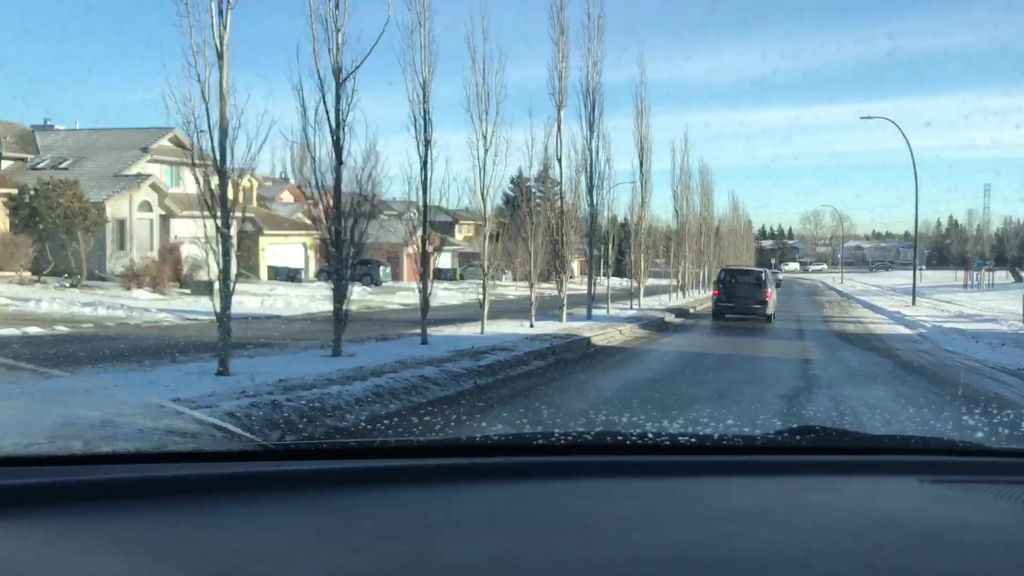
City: calgary